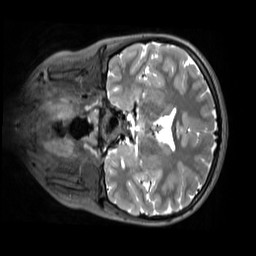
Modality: T2w
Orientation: coronal
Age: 10
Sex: female
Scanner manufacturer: siemens
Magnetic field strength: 3 T
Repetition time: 3.2 s
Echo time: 0.408 s